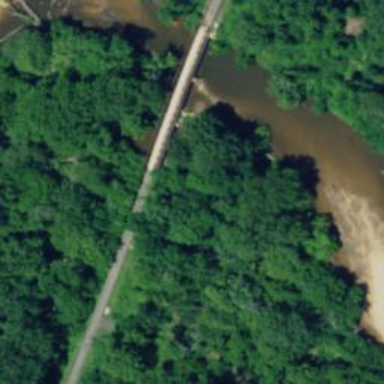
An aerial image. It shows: Abandoned railway crossing over cycleway bridge.